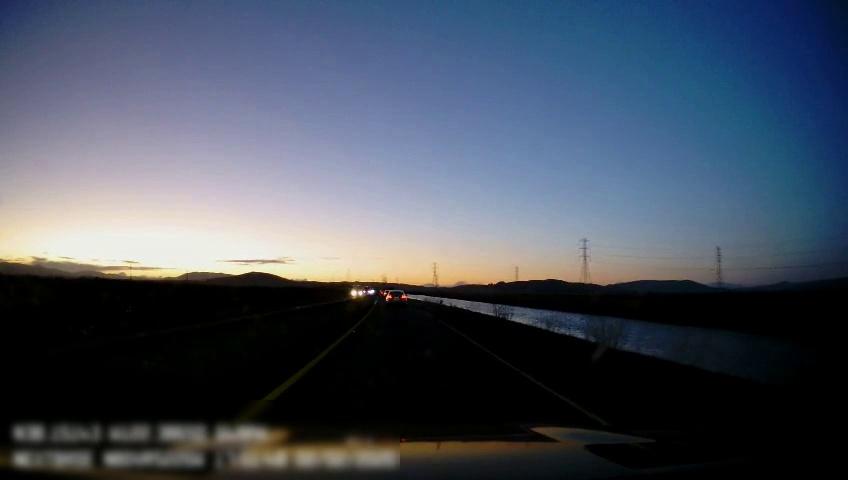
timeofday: Dusk/Dawn/Twilight
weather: Sunny
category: Drivable Space
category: Vehicles | Car
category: Vehicles | Truck
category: Lanes | Current Lane
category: Lanes | Current Lane